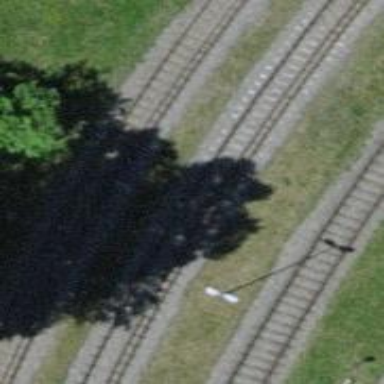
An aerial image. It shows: Railway spur service.